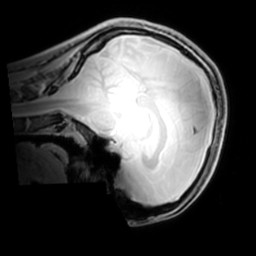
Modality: PDw
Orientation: sagittal
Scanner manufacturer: philips
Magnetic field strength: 7 T
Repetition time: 0.008 s
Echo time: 0.001974 s